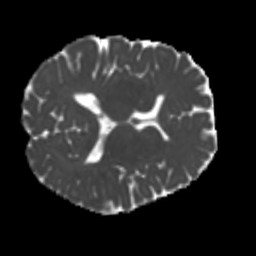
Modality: MD
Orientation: axial
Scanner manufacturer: siemens
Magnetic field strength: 3 T
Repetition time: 4 s
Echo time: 0.0594 s